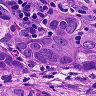
Metastatic tissue present: yes